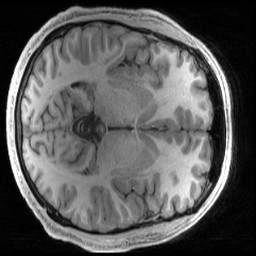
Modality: T1w
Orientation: axial
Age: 19
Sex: male
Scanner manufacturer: siemens
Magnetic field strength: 3 T
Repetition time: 2.4 s
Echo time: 0.00231 s